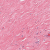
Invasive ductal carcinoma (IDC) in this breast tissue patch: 0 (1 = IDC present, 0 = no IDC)